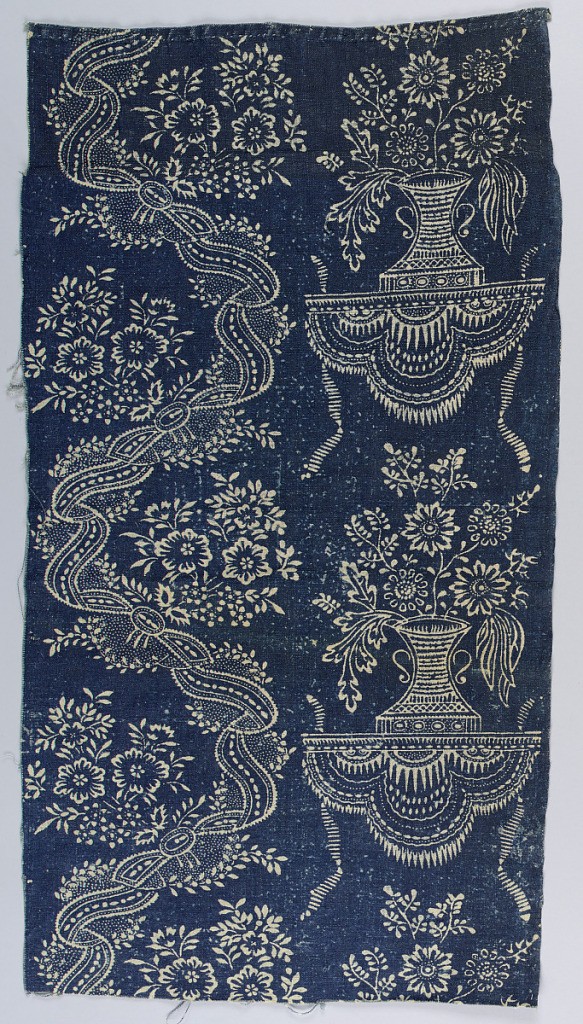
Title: Fragment
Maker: Saunier
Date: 1750–1800
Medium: linen Technique: resist block printed on plain weave; immersion dyed in indigo
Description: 'S' curving ribbon alternate with floral sprays on left. At right a stripe of vases of flowers on a table.